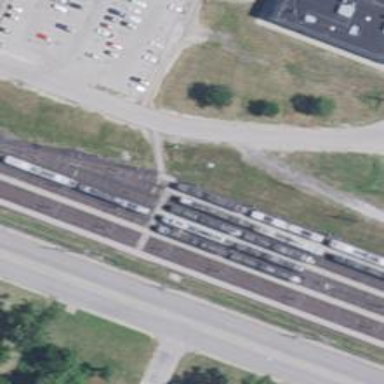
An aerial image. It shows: Light rail yard with electrified contact lines.